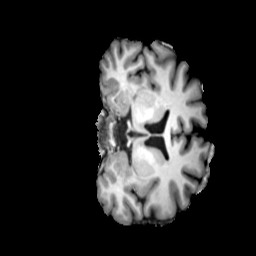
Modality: T1w
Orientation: coronal
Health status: ill
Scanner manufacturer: siemens
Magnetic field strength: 3 T
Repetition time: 2 s
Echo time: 0.00303 s